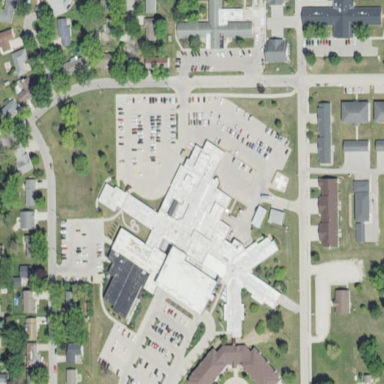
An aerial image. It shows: Hospital providing healthcare services.